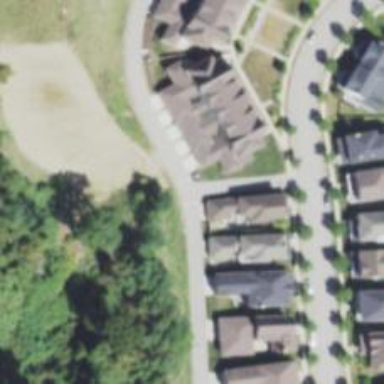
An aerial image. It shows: Alley classified as service road.